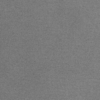
Label: dusty